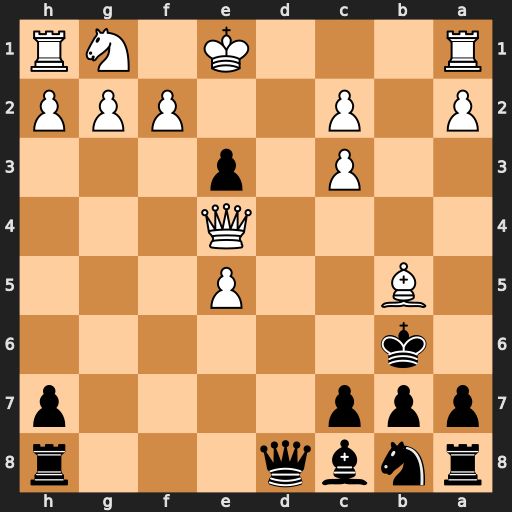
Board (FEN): rnbq3r/ppp4p/1k6/1B2P3/4Q3/2P1p3/P1P2PPP/R3K1NR
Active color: b
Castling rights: KQ
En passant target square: -
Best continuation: Qd2+ Kf1 Qxf2#